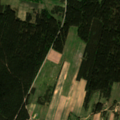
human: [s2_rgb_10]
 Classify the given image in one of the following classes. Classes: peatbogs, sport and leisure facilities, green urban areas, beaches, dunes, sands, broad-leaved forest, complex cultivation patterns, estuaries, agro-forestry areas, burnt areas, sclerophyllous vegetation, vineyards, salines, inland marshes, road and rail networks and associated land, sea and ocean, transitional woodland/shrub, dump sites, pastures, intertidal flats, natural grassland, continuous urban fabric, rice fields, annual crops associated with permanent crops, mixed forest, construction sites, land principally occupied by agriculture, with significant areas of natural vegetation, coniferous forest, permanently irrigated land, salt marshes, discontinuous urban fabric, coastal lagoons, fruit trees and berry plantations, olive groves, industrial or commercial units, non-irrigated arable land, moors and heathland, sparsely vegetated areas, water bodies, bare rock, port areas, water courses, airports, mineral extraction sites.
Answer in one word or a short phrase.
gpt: discontinuous urban fabric, non-irrigated arable land, pastures, complex cultivation patterns, coniferous forest